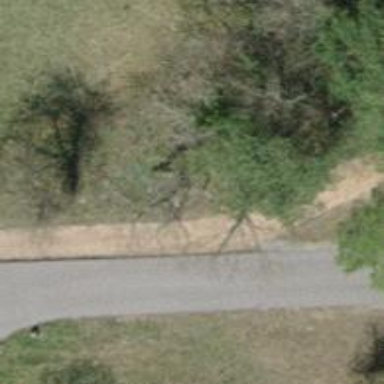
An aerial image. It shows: Path for golf carts.